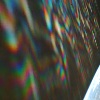
Label: sunburn